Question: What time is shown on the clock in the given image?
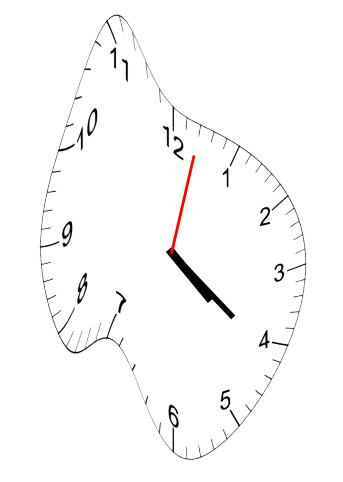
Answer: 04:21:02